Field crop: maize
Growth stage: 2
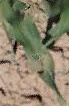
Species: maize